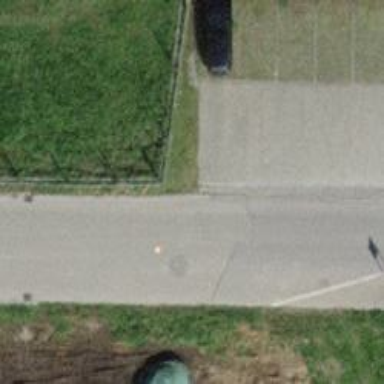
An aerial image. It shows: Unclassified road with paved surface.